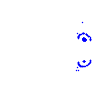
Particle: pion